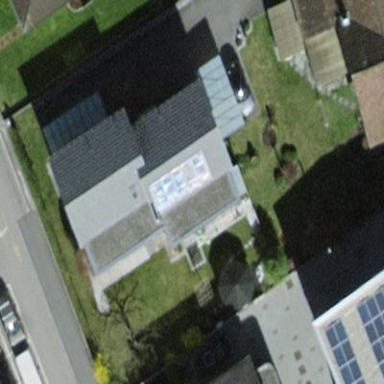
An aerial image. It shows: Semidetached house.